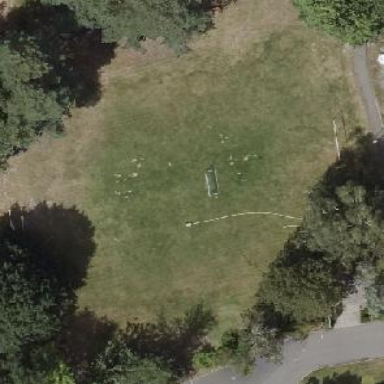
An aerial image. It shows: Grassy pitch dedicated to soccer.